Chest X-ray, PA view. Patient: 14 years old, sex M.
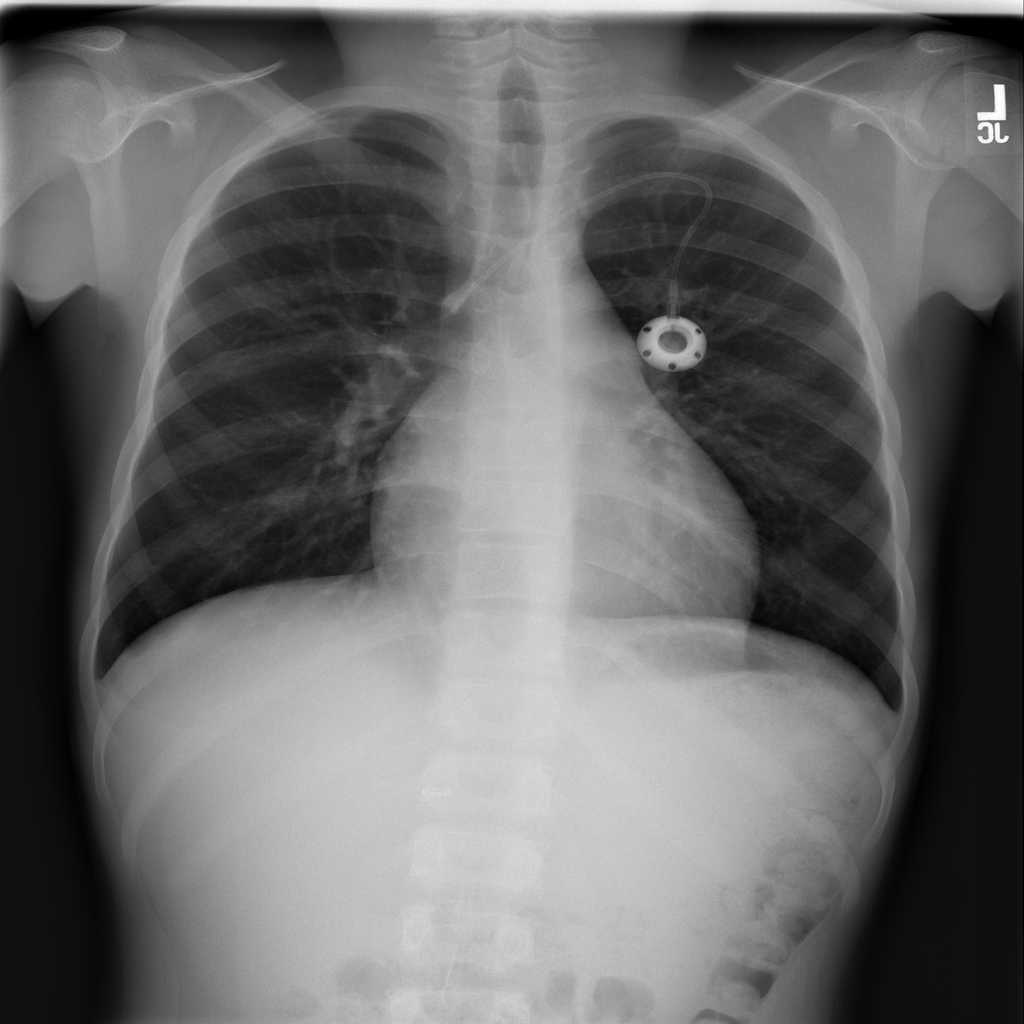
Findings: No Finding